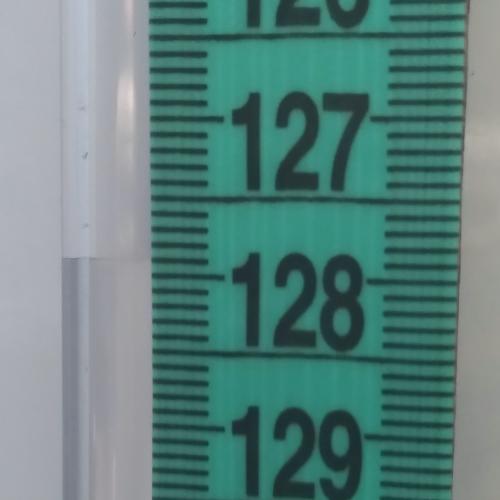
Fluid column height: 127.9 cm